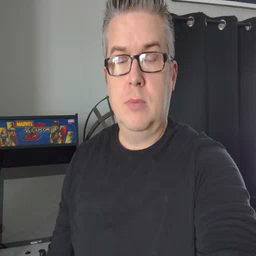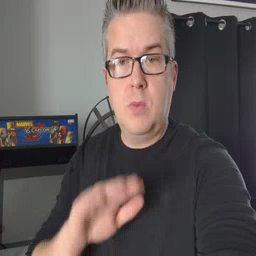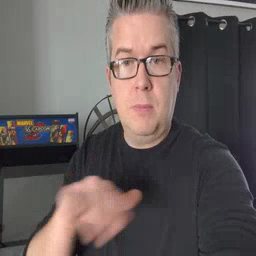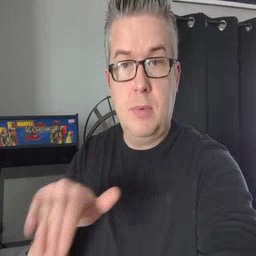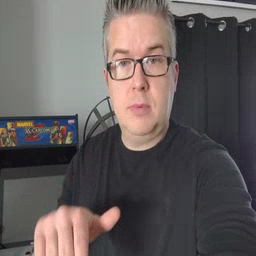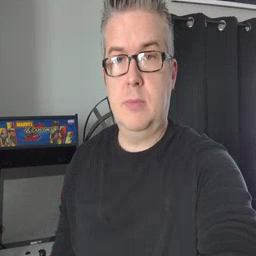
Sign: pool